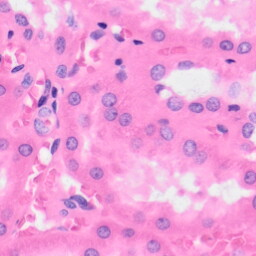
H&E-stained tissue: Kidney